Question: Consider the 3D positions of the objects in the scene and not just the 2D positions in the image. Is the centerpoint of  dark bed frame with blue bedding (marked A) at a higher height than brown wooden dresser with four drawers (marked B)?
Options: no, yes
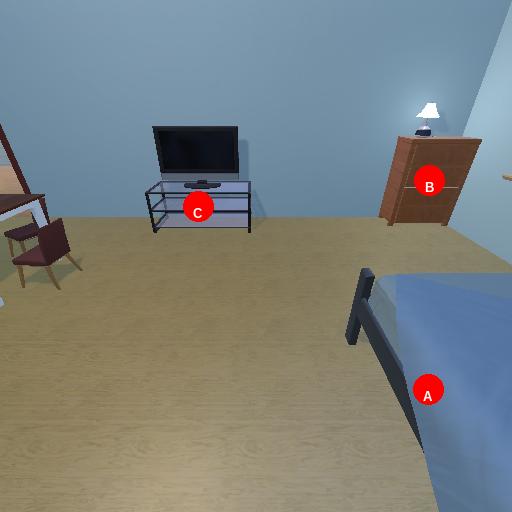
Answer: no